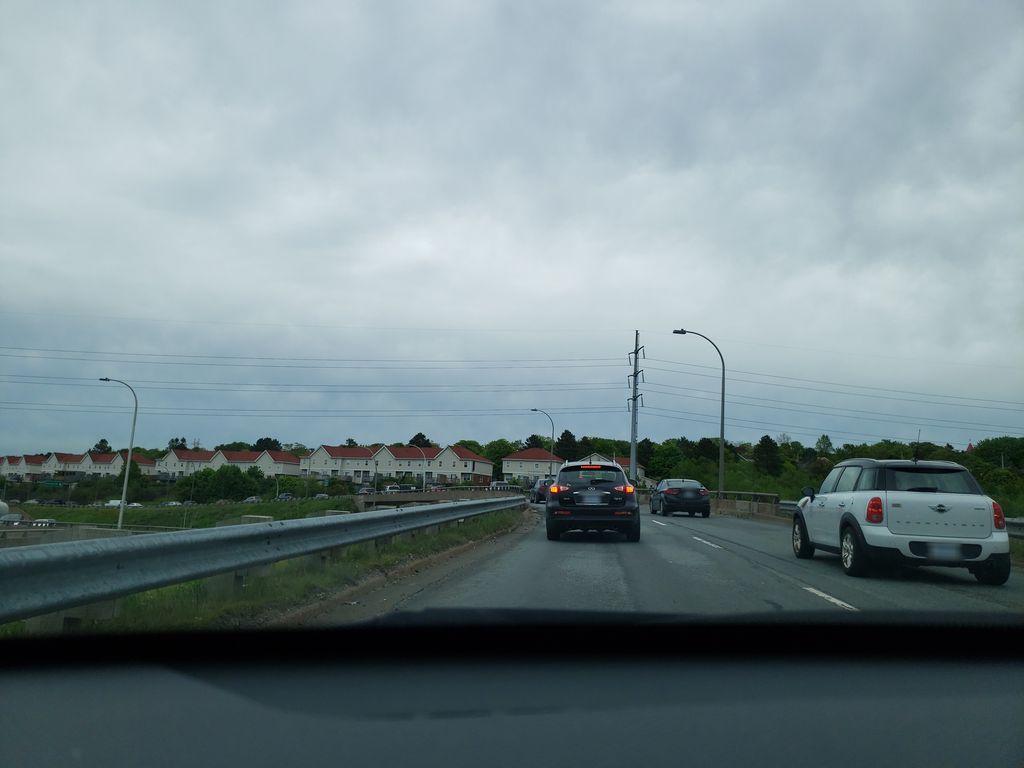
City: halifax